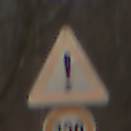
Verkehrszeichen: Gefahrenstelle
Zusatzzeichen unten: Geschwindigkeit120
Umgebung: Outdoor, Nature
Tageszeit: MorningAfternoon
Wetter: Clear
Licht: Natural
Jahreszeit: Winter
Kontrast: HighContrast